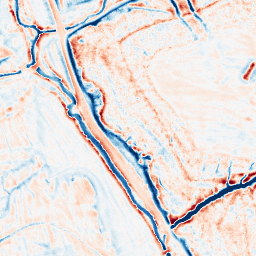
Category: edge_preserving
Decomposition family: bilateral
Decomposition parameters: d: 15
sigma_color: 100
sigma_space: 50
Upsampling method: quartic
Upsampling parameters: scale: 8
Upsampling scale: 8